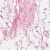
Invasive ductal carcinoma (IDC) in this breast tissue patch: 0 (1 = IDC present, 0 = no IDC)